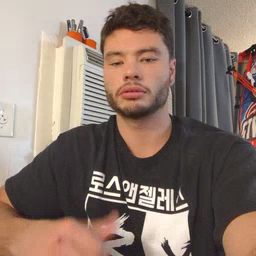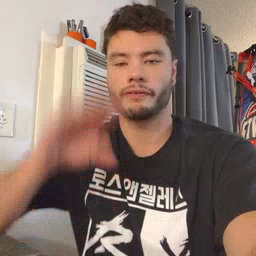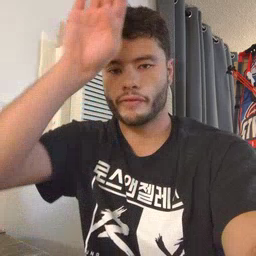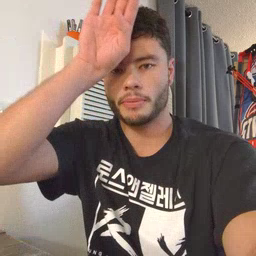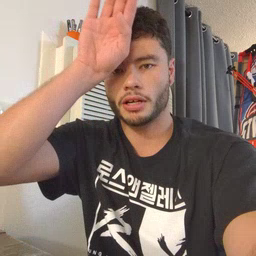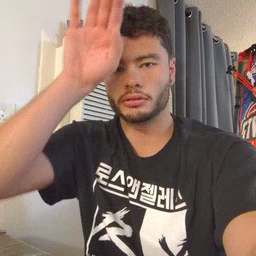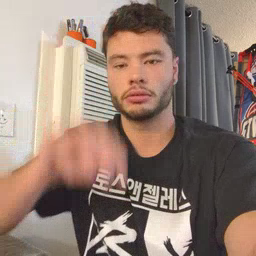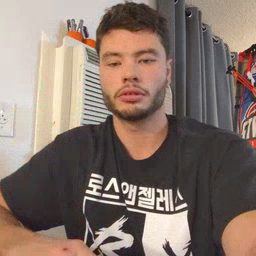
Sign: fireman